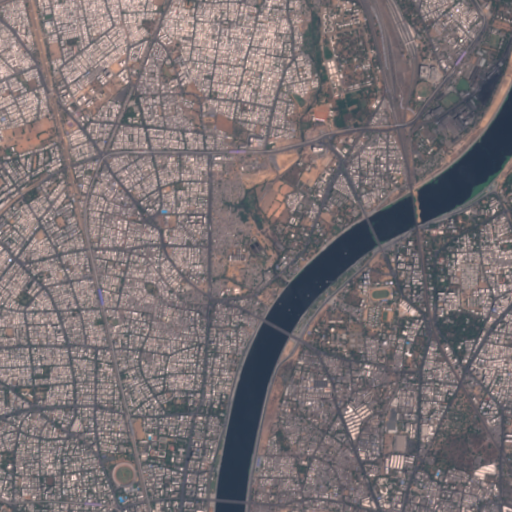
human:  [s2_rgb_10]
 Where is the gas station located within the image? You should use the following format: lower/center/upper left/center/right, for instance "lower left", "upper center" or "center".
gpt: The gas station is located in the lower right of the image.
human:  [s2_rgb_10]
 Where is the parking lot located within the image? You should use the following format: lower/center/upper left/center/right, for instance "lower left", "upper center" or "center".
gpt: The parking lot is located in the lower left of the image.
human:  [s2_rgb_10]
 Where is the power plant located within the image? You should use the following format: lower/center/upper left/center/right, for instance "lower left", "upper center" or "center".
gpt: The power plant is located in the upper right of the image.
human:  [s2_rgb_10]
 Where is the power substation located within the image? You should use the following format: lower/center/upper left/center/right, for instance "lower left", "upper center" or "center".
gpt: The power substation is located in the upper right of the image.
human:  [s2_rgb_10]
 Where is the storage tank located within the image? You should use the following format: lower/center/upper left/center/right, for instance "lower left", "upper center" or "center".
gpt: The storage tank is located in the upper left of the image.
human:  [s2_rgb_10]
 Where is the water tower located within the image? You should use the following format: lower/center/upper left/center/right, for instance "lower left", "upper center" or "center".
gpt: The water tower is located in the center right of the image.
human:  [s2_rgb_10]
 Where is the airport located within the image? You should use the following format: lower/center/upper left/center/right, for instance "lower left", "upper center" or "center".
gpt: There is no airport in the image.